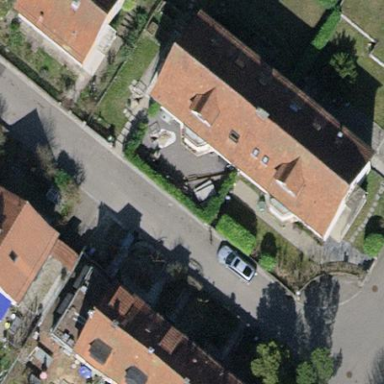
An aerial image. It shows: Building with tiled roof.